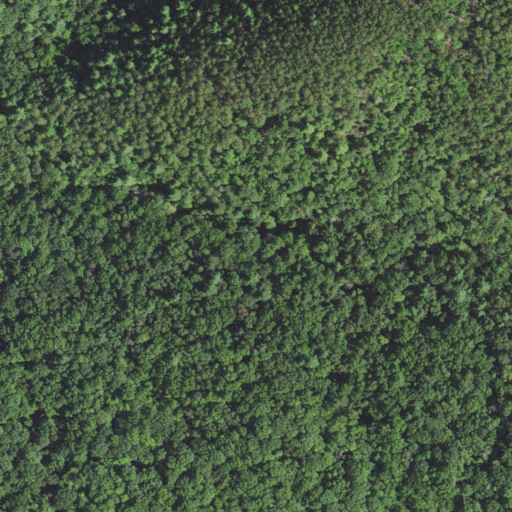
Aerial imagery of valley in Virginia named Locust Hollow containing deciduous forest, mixed forest, and evergreen forest